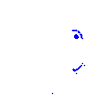
Particle: proton